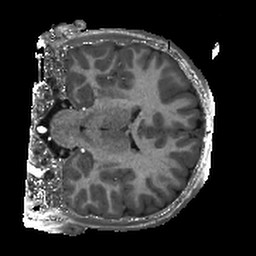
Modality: T1w
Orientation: coronal
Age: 11
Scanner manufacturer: siemens
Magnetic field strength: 3 T
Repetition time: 2.4 s
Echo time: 0.00224 s